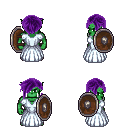
a pixel art fantasy rpg character, male body template, orc, green skin, underdress, metal pants, purple pixie cut hairstyle, shield, four views (front, back, left, right), 2x2 character sprite sheet, small pixel art, hard edges, no anti-aliasing